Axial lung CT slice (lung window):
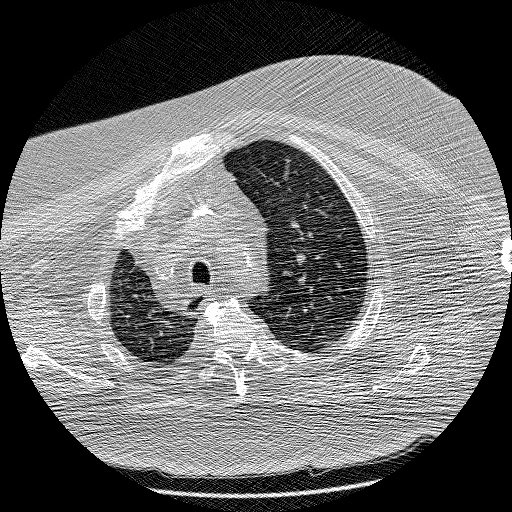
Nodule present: no